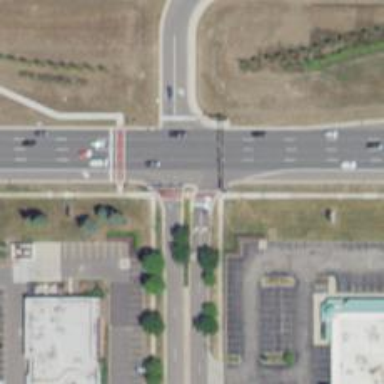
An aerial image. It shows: Traffic island located on footway.